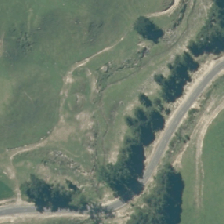
Land cover: high_producing_grassland